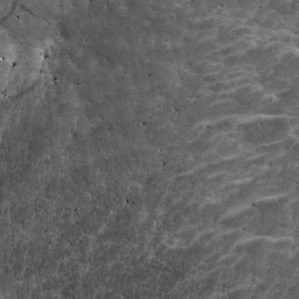
Label: non_frost